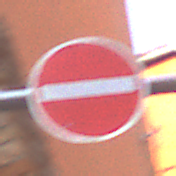
Verkehrszeichen: VerbotDerEinfahrt
Umgebung: Outdoor, Urban
Tageszeit: MorningAfternoon
Wetter: Clear
Licht: Natural
Jahreszeit: NotSpecified
Kontrast: MediumContrast